Interaction volume radius: 10 \u00c5
Interaction volume height: 25 \u00c5
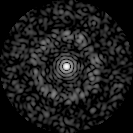
Disorder parameter: 0.8244